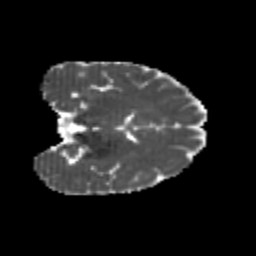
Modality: MD
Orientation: coronal
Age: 22
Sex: female
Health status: healthy
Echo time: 0.074 s